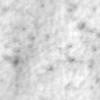
Label: no_change